Question: When I run this simple example, igraph adds one vertex and my vertices start from 2 instead of 1
'''
# very very simple graph (1-2-3)
edges <- rbind(c(1,2), c(2,3))
write.table(edges, file="edgetest.txt", sep=" ", quote=F, row.names=F, col.names = F)
g <- simplify(read.graph(file="edgetest.txt", format="edgelist", directed=F))
plot(g)
'''
This is how it looks like after running the example

Does someone knows why this happens? Is this OK or am I missing something
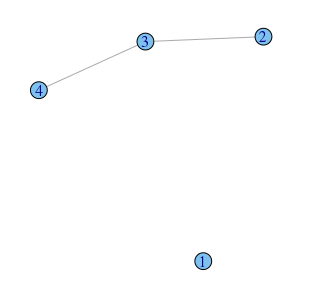
Answer: I think you are introducing some error by writing out to text and reading back in.
You could just do:
'''
edges <- rbind(c(1,2), c(2,3))
g <- graph.edgelist(edges)
plot(g)
'''